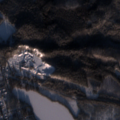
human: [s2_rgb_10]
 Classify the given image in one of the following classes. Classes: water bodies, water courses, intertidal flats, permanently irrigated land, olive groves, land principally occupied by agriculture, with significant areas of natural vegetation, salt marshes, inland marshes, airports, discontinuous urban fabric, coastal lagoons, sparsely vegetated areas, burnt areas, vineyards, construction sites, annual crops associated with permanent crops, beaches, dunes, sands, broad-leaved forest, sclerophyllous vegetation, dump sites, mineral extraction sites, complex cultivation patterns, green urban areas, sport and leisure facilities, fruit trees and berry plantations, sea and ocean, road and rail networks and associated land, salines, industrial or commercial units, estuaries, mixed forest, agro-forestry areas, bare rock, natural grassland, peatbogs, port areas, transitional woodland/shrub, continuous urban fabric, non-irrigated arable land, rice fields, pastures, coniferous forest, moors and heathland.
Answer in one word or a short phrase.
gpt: discontinuous urban fabric, mineral extraction sites, coniferous forest, mixed forest, water bodies